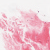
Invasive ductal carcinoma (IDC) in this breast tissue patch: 0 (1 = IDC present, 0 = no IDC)